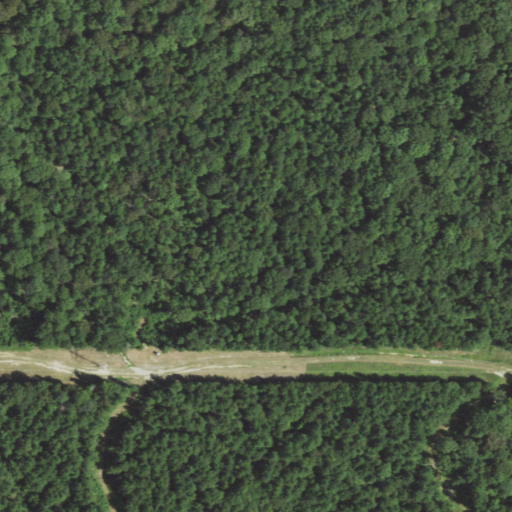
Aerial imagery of valley in Louisiana named Cowpen Gully containing evergreen forest, woody wetlands, and mixed forest